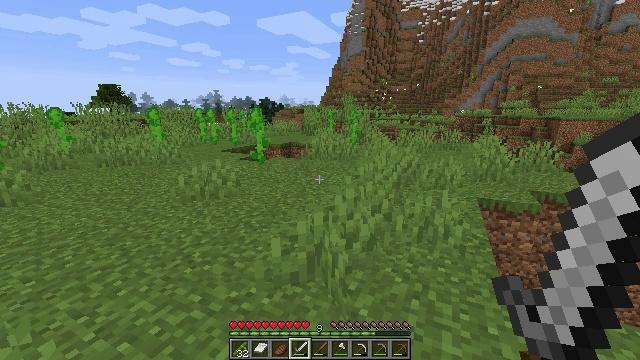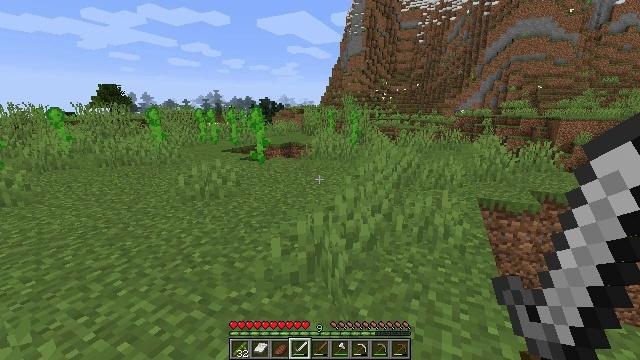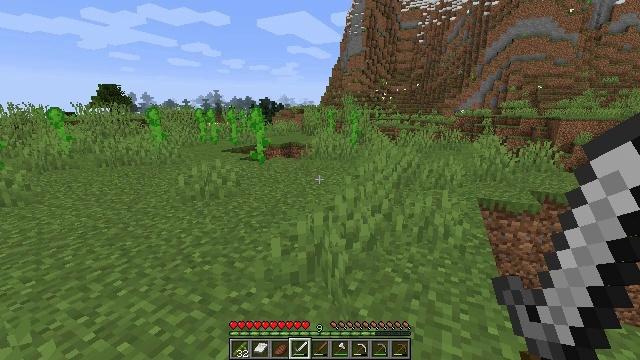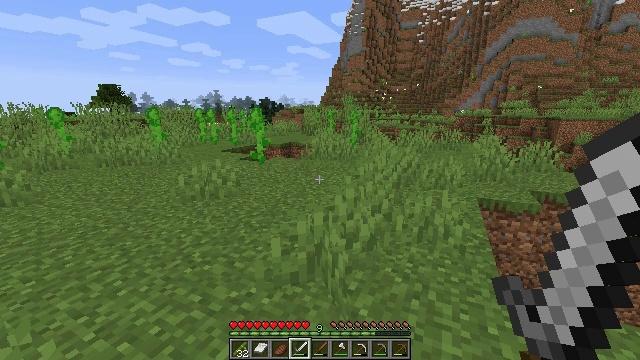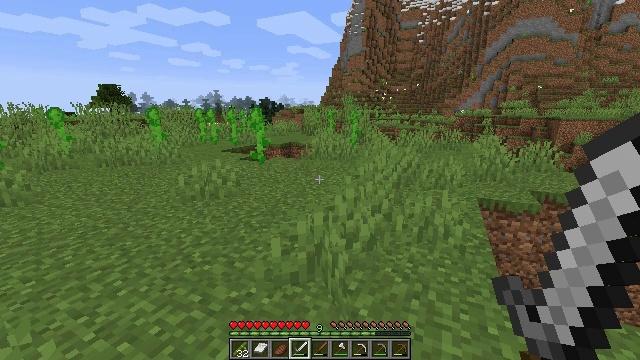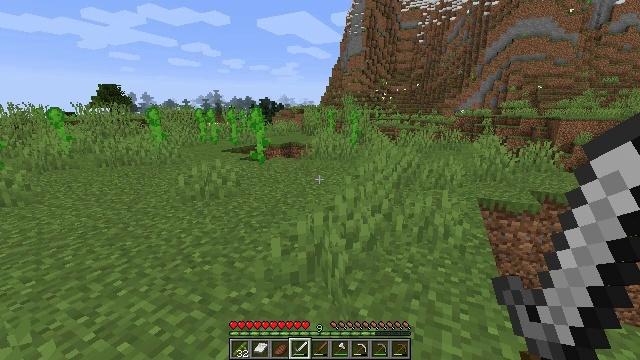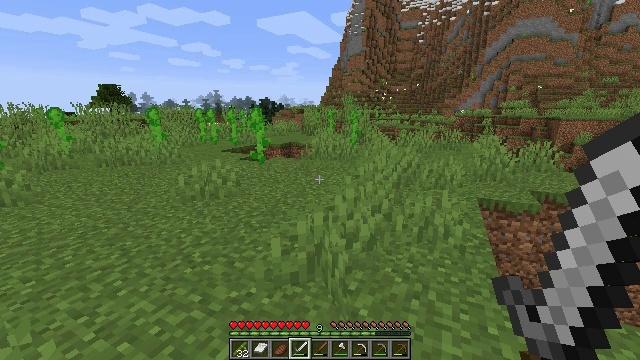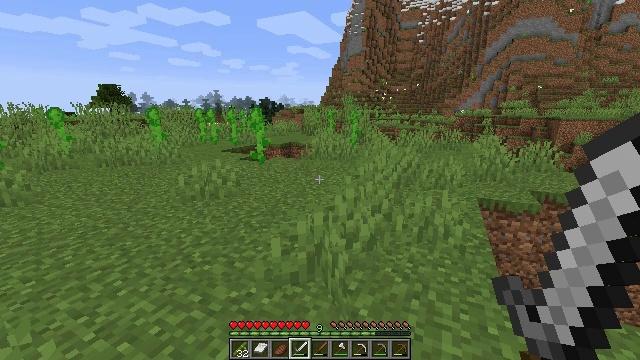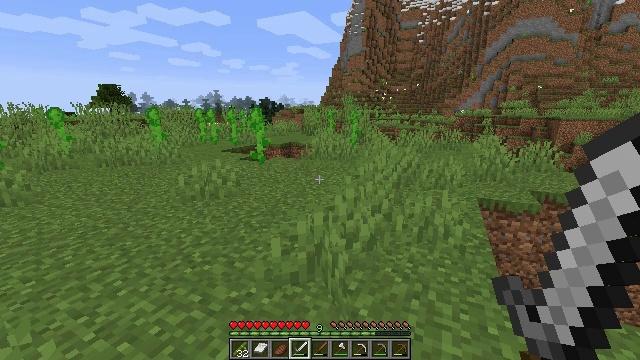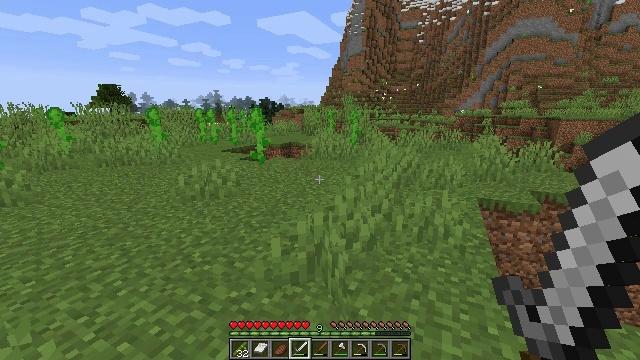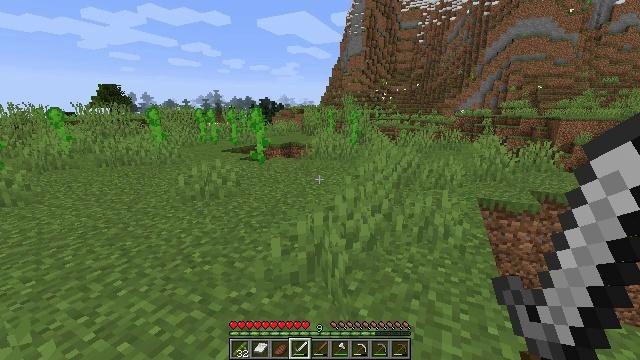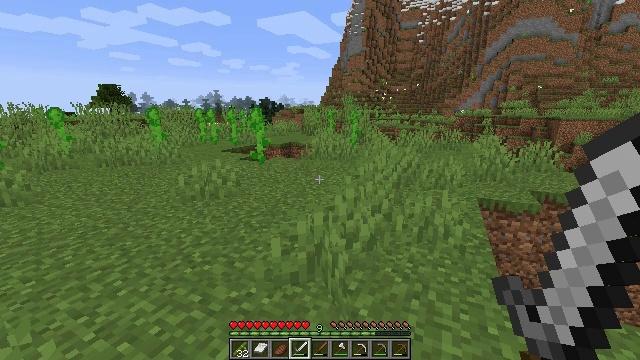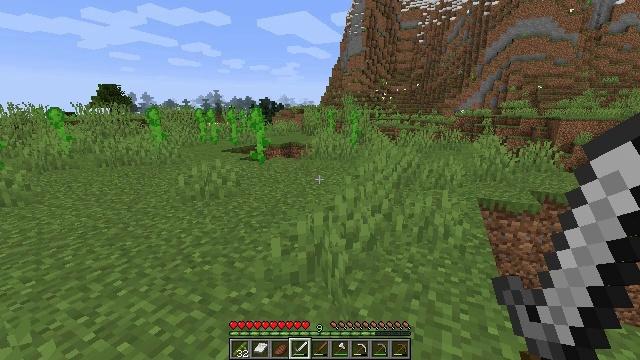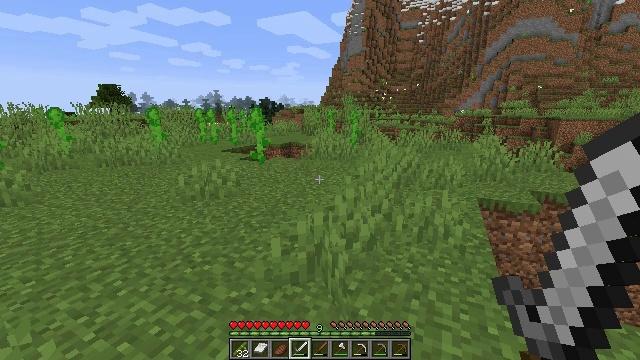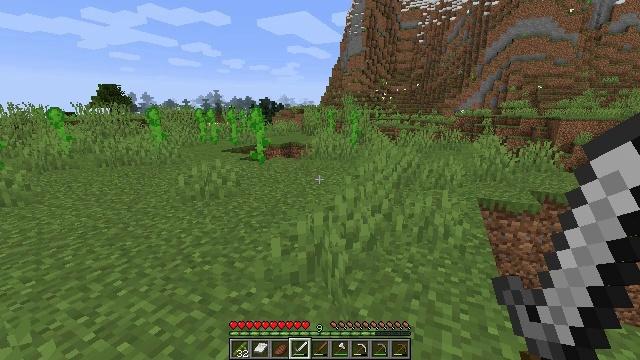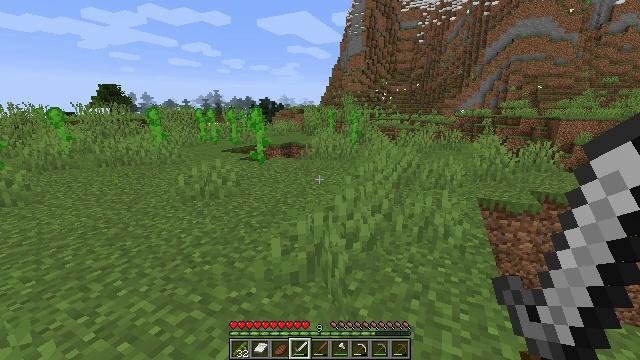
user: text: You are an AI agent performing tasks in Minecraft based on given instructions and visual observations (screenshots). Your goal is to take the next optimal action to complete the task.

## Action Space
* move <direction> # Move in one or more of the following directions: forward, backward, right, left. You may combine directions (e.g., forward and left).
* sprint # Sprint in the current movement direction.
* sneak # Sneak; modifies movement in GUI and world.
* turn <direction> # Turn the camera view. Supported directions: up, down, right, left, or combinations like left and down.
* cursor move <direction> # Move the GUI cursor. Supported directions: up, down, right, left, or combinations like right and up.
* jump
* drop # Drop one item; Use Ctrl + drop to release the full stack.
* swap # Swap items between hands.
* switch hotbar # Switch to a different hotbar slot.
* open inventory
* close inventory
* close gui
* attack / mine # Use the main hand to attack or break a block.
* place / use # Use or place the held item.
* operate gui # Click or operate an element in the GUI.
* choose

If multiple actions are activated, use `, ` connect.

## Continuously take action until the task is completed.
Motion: motion action
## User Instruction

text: Harvest sweet berries by mining the bush.
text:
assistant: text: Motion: no_op
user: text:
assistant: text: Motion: no_op
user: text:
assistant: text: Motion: no_op
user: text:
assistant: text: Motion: no_op
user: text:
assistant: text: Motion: no_op
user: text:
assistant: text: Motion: no_op
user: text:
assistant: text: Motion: no_op
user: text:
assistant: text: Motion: no_op
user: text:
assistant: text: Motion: no_op
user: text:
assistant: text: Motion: no_op
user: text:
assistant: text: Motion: no_op
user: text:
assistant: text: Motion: no_op
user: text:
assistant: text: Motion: no_op
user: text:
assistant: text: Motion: no_op
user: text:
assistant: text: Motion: no_op
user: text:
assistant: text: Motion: no_op
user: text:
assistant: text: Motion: no_op
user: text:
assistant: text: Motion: no_op
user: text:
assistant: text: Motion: no_op
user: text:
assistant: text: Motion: no_op
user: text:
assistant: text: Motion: no_op
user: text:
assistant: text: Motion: no_op
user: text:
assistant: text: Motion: no_op
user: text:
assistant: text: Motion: no_op
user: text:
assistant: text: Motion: no_op
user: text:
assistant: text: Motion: no_op
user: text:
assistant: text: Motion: no_op
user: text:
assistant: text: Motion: no_op
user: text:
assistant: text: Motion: no_op
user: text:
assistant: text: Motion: no_op